Question:
I'm doing a Ctrl+comma search to navigate/search for a file name in Android Studio. The problem is, it's not finding any xml files, even though I have xml files checked in the class search options. Is there a way to add the res files to my Ctrl+comma search? It finds other non-xml files successfully. I have Visual Studio shortcuts setup for Android Studio.
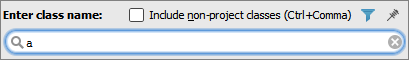
Answer: If using Visual Studio default commands, use Ctrl+Shift+N instead of Ctrl+Comma. I wanted to navigate to a File instead of navigating to a Class.